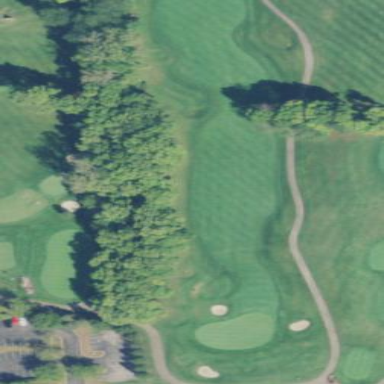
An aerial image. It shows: Golf fairway surrounded by grass.